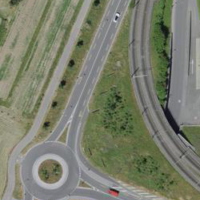
EUNIS habitat code: 52
Species observed at this site:
Buteo buteo